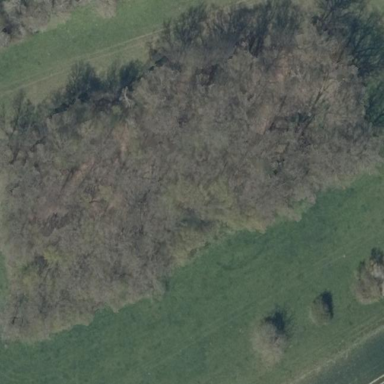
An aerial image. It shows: Deciduous woodland area.